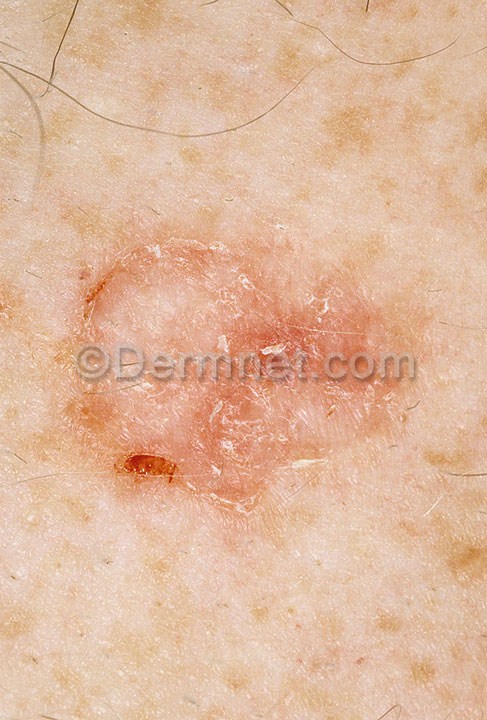
Disease: Actinic Keratosis Basal Cell Carcinoma and other Malignant Lesions